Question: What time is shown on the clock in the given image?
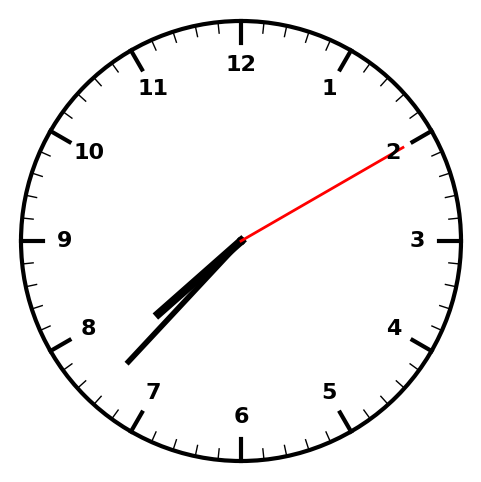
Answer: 07:37:10